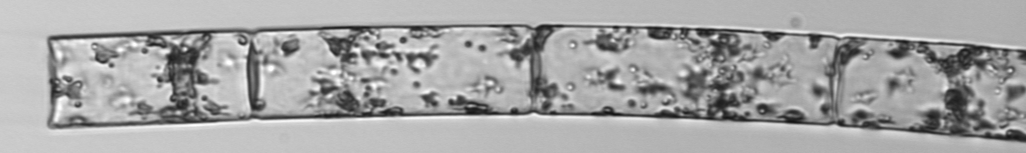
Label: Guinardia_flaccida